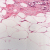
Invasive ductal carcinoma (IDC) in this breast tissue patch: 0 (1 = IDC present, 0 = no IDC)